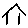
Label: house